Field crop: maize
Growth stage: 1
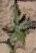
Species: atriplex